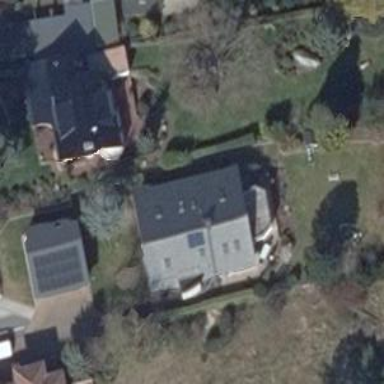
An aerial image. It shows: Detached building.